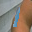
Label: 1